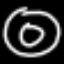
Label: donut